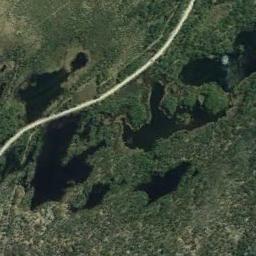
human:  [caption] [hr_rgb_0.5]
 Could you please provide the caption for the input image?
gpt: There is a straight path through this wetland .

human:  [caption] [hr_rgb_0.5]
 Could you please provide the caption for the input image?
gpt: In the river in a wetland there are a few pieces of brown bare land with sparse green plants on the bare land and a winding road on the land .

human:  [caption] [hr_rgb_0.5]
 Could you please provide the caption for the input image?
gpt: The wetland consists of bare land, Green plants and water .

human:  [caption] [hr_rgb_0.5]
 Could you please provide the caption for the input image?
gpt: There are many different shapes of water around the wetlands .

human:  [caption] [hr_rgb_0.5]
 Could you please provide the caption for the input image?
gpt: A road goes across the wetland .